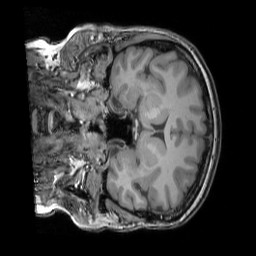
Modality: T1w
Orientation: coronal
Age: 49
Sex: female
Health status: ill
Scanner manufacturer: siemens
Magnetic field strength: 3 T
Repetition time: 1.75 s
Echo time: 0.00418 s